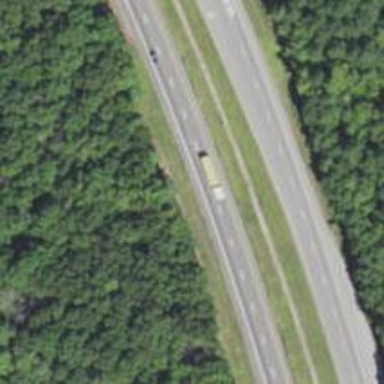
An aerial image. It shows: This image shows trunk highway that functions as expressway.